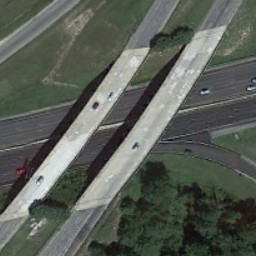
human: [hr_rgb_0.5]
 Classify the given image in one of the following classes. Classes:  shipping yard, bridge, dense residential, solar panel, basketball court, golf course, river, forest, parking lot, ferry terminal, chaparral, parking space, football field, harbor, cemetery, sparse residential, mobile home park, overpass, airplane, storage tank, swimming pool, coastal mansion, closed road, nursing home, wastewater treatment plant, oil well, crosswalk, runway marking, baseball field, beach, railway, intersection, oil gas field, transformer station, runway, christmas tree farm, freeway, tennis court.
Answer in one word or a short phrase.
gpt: overpass